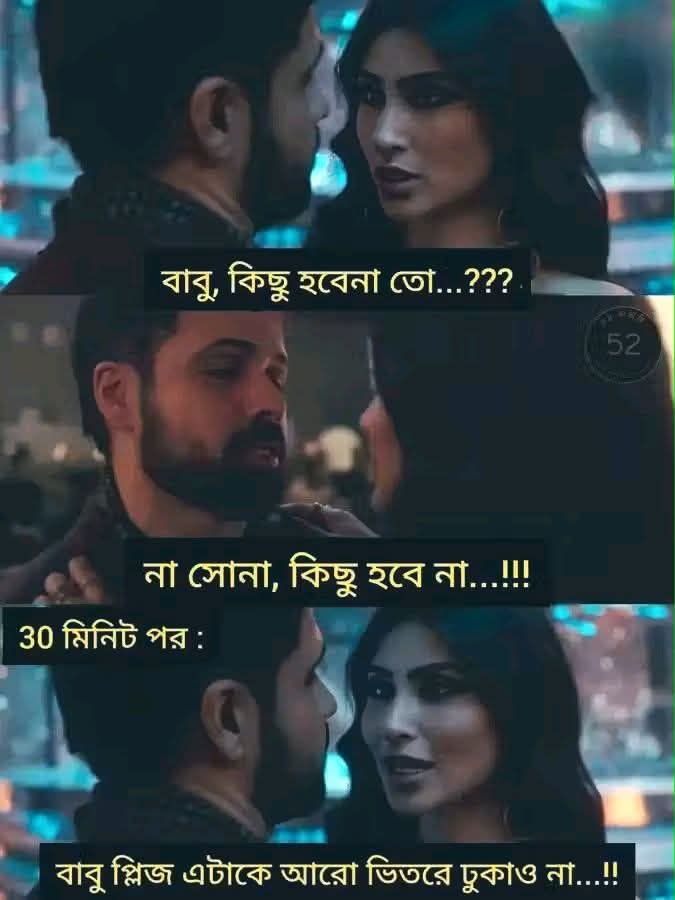
Text: বাবু, কিছু হবেনা তো...???
না সোনা, কিছু হবে না...!!!
30 মিনিট পর :
বাবু প্লিজ এটাকে আরো ভিতরে ঢুকাও না...!!
Label: Non Hate